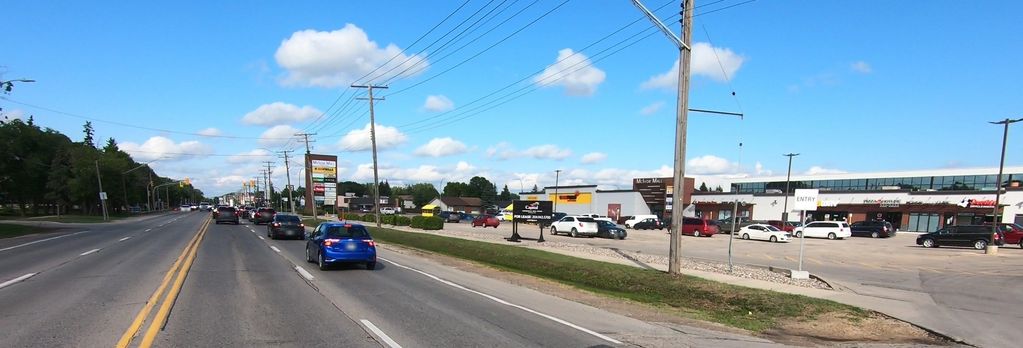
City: winnipeg